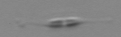
Label: Cylindrotheca